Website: apple
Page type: payment
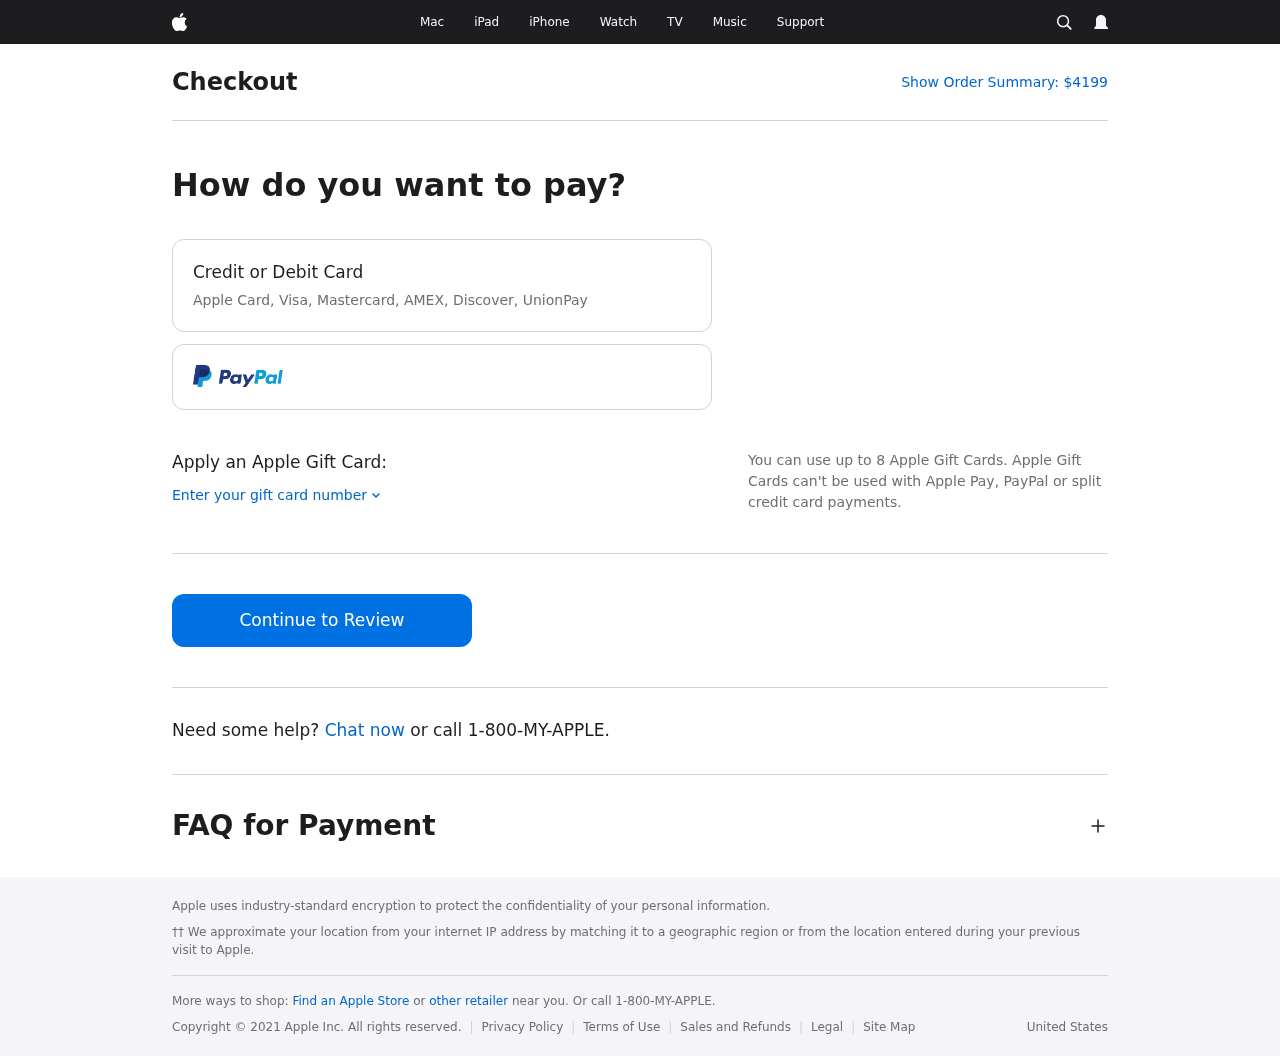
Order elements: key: ORDER_TOTAL
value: $4199